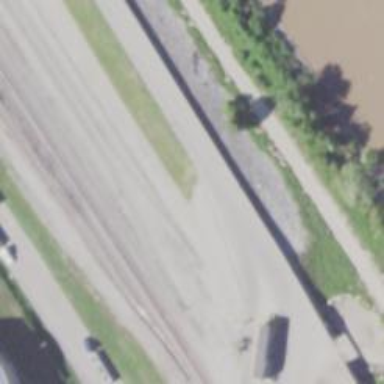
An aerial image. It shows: Rail spur service.